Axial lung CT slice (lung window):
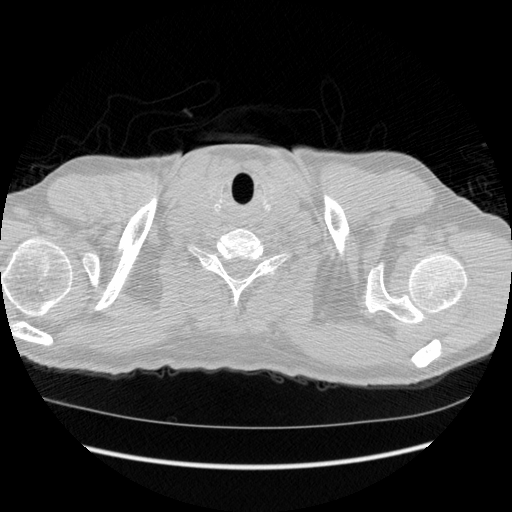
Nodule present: no